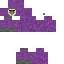
A female skeleton skin with dark skin, wearing brown helmet dressed in a purple hoodie and black pants, featuring a closed mouth.